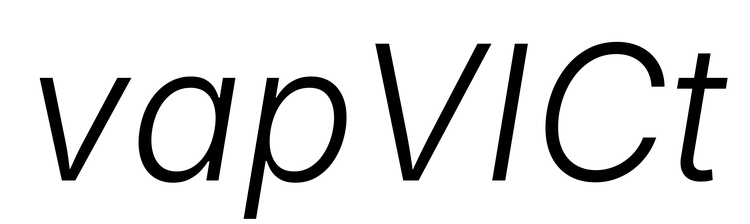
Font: Inter-Italic_Light_Italic